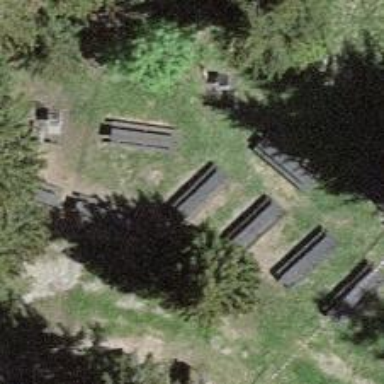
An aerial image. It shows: Picnic table located in leisure land area.